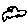
Label: car